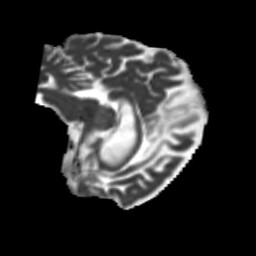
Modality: MD
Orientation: sagittal
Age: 66
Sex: female
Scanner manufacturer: siemens
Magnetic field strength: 3 T
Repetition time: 5.25 s
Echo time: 0.08 s